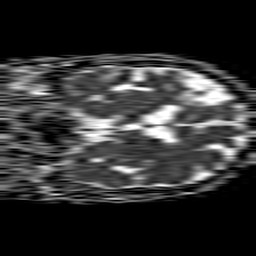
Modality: ADC
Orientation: coronal
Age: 60
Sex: female
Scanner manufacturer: philips
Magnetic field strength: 1.5 T
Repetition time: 4.6 s
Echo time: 0.08517 s